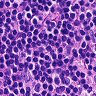
Metastatic tissue present: no